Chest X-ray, PA view. Patient: 34 years old, sex M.
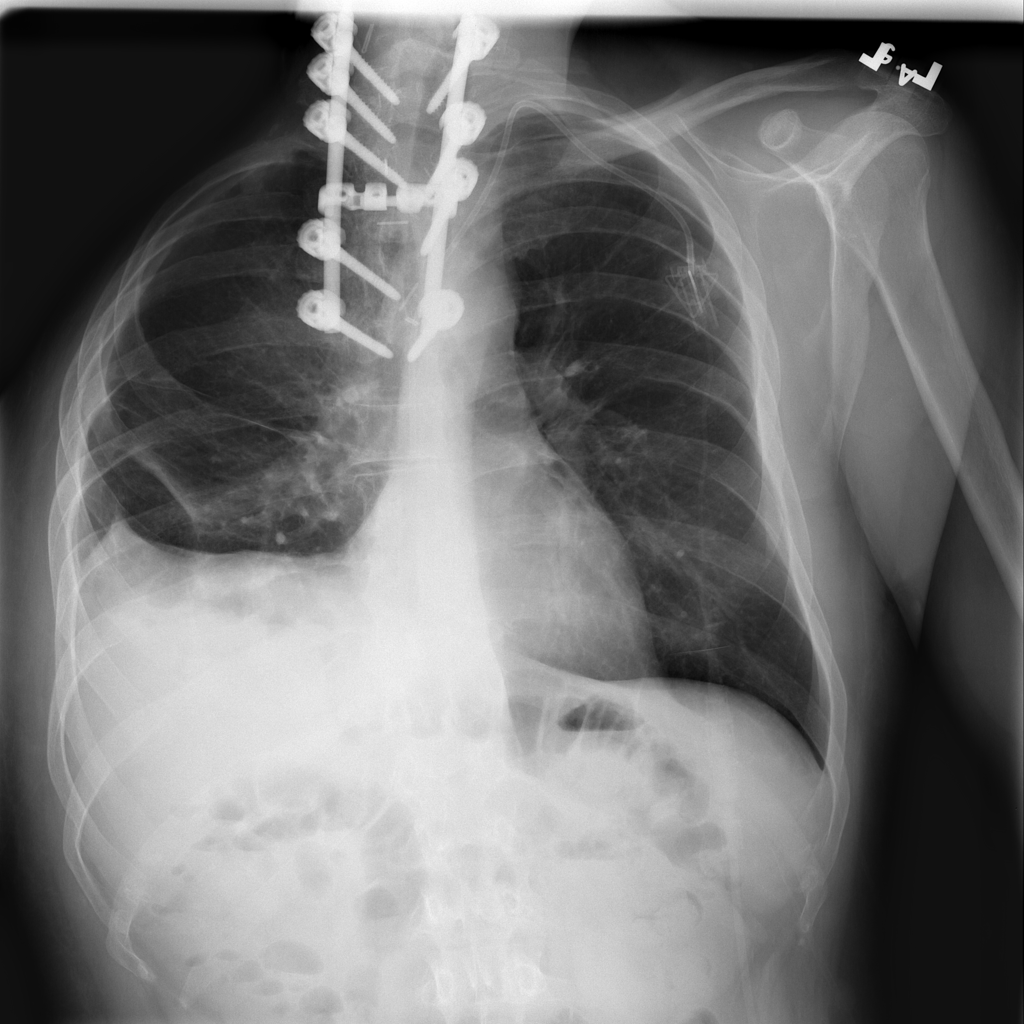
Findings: Atelectasis, Effusion